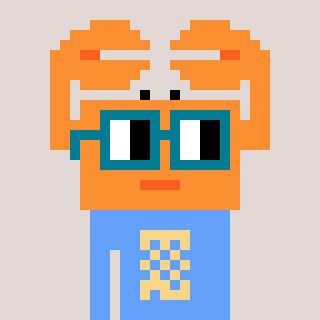
a pixel art character with square dark green glasses, a crab-shaped head and a blue-colored body on a warm background